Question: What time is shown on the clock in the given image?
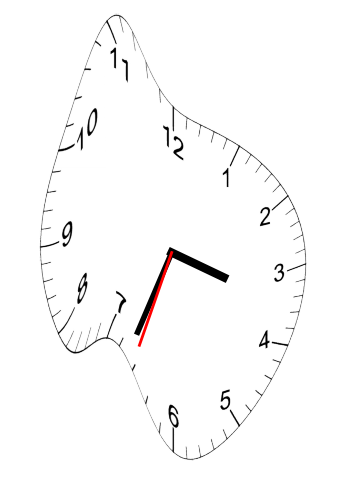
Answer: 03:33:33